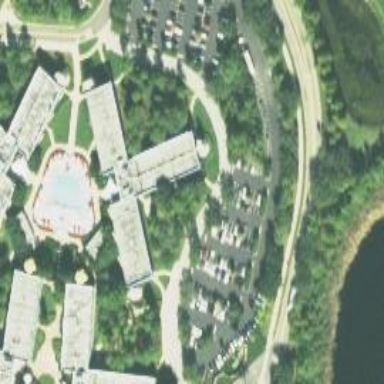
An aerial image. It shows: Hotel building.